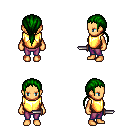
a pixel art fantasy rpg character, female body template, human, tanned skin, gold chest armor, magenta pants, green ponytail hairstyle, dagger, four views (front, back, left, right), 2x2 character sprite sheet, small pixel art, hard edges, no anti-aliasing